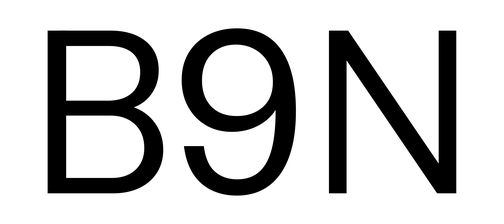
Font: InstrumentSans_Regular